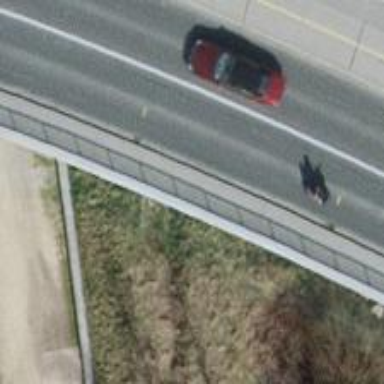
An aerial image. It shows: Asphalt footway with sidewalk on bridge.